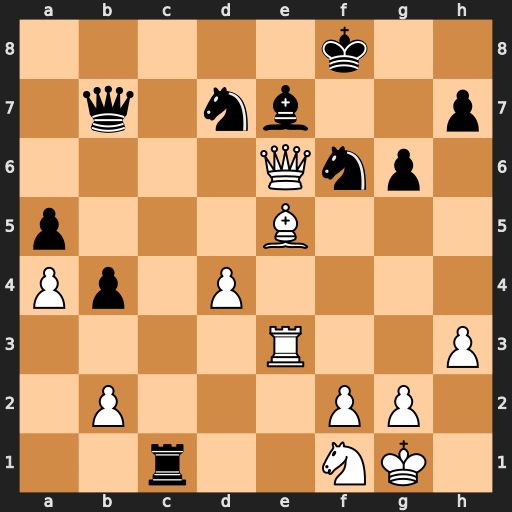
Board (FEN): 5k2/1q1nb2p/4Qnp1/p3B3/Pp1P4/4R2P/1P3PP1/2r2NK1
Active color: w
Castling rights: -
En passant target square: -
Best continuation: Bf4 Ng8 Rf3 Rxf1+ Kxf1